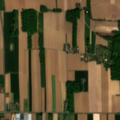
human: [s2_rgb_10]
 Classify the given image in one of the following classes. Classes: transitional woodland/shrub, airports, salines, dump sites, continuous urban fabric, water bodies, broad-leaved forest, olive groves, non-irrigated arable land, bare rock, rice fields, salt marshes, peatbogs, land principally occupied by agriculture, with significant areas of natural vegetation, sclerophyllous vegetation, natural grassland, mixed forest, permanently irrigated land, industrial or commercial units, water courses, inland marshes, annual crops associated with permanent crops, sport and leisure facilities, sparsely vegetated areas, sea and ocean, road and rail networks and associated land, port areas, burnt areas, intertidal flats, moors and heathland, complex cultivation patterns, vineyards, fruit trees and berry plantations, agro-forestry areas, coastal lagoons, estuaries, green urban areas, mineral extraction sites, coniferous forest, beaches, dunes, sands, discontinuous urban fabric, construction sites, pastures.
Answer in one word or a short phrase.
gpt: discontinuous urban fabric, non-irrigated arable land, land principally occupied by agriculture, with significant areas of natural vegetation, broad-leaved forest